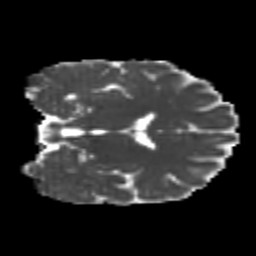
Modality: MD
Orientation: coronal
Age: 22
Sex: female
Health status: healthy
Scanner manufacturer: philips
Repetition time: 7.477 s
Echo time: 0.08753 s